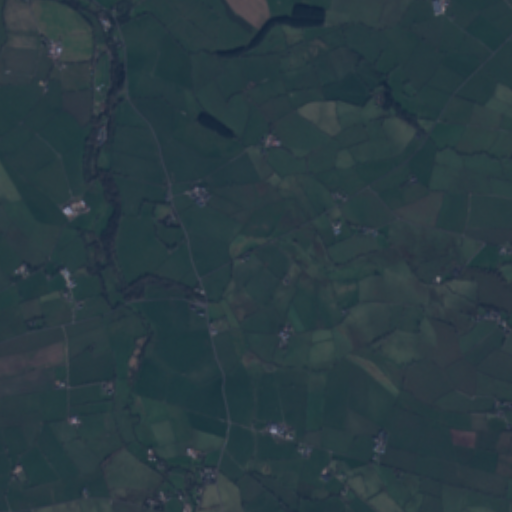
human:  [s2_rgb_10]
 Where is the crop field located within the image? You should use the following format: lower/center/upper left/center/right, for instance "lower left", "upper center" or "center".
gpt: The crop field is located in the lower center of the image.
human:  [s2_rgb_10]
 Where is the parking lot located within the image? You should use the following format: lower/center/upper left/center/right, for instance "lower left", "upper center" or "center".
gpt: The parking lot is located in the center of the image.
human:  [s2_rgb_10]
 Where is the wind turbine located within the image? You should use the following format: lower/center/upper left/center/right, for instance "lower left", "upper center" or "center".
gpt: The wind turbine is located in the upper left of the image.
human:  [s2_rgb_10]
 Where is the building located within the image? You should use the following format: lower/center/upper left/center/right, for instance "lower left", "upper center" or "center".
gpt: There is no building in the image.